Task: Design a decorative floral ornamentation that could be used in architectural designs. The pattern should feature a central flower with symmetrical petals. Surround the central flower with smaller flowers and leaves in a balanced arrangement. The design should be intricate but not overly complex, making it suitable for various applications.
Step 1828:
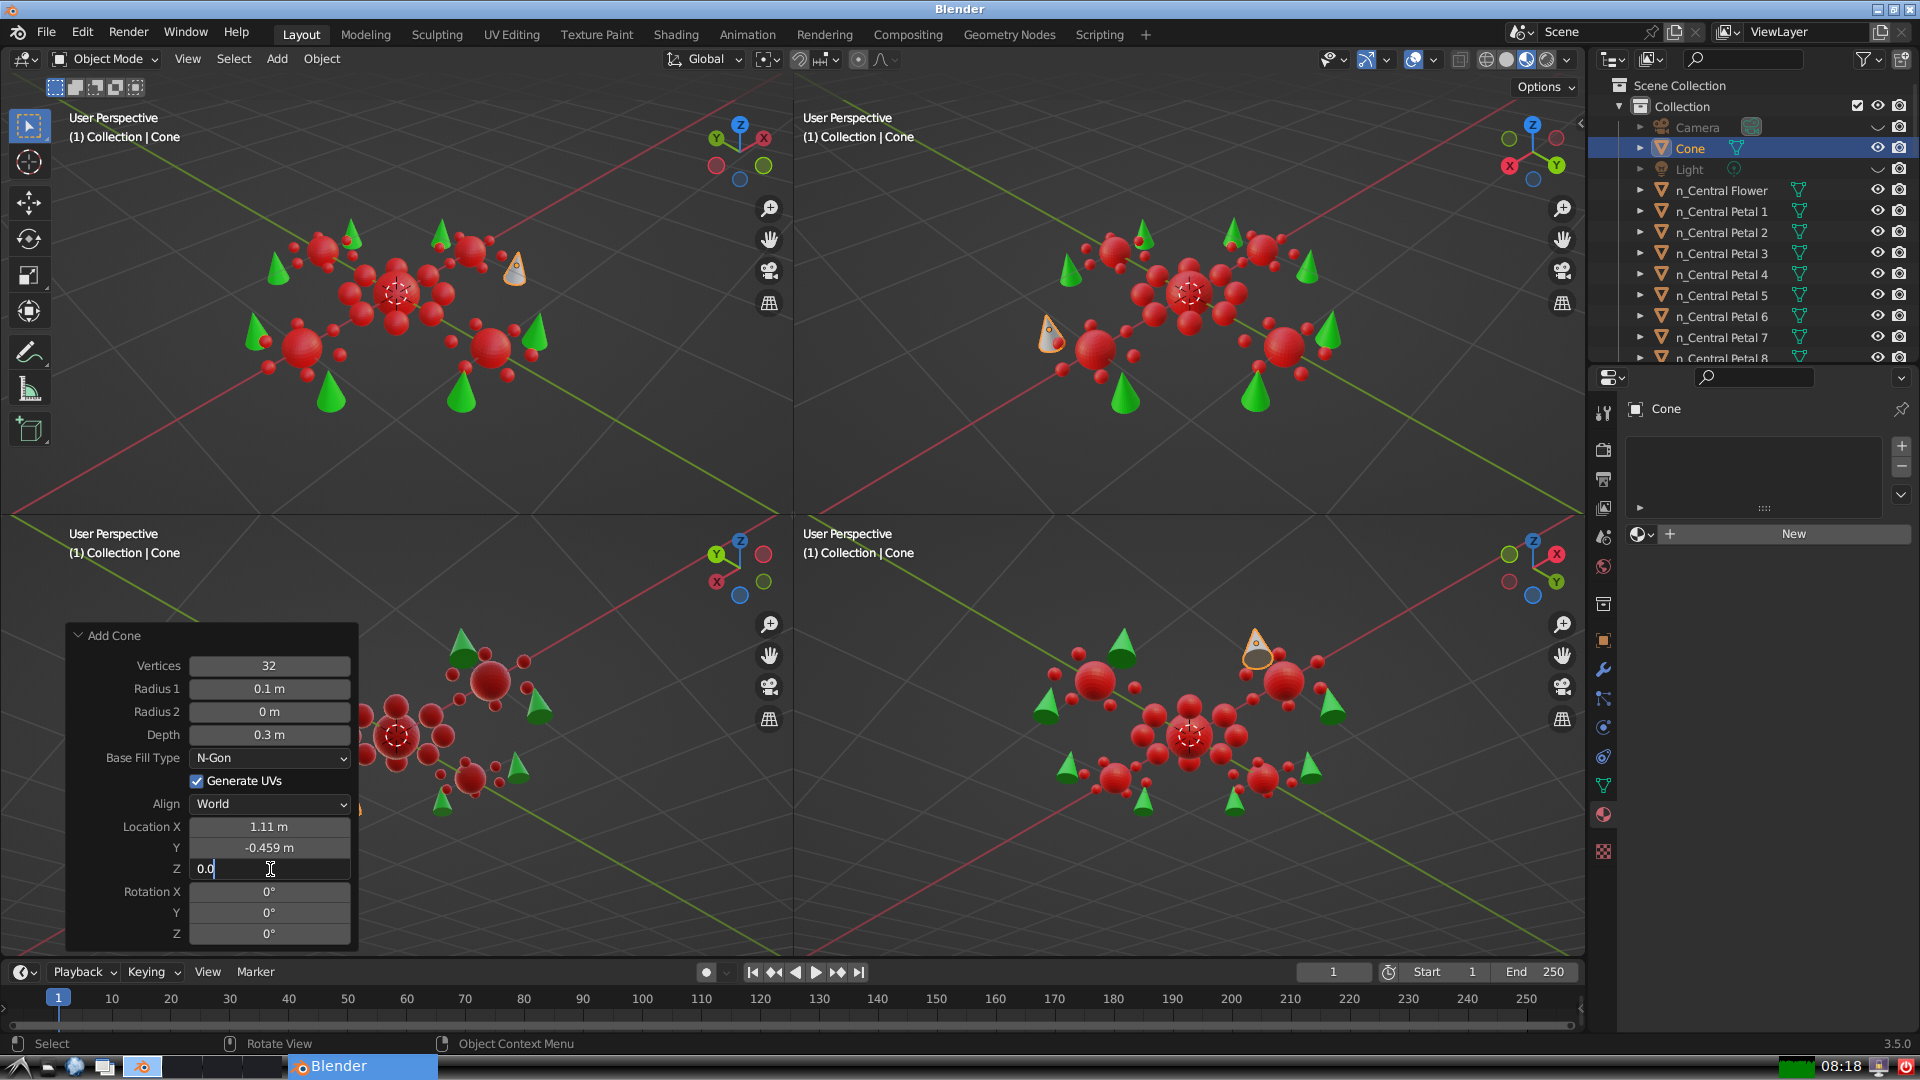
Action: {"key_press": ['Return']}